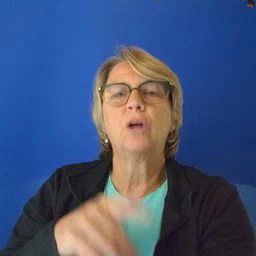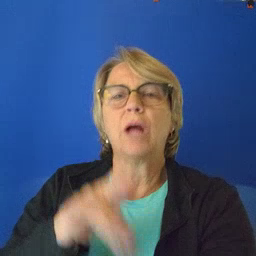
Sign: later